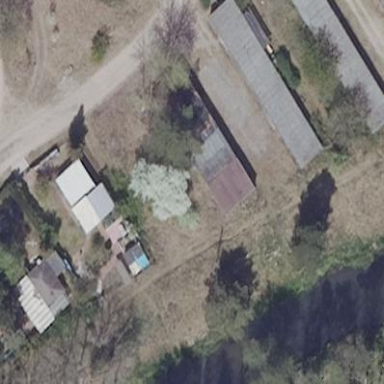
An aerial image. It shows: Group of garages.